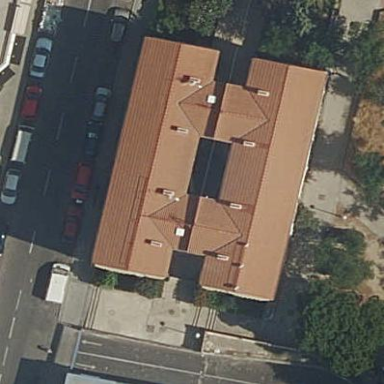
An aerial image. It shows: Apartment building with hipped roof.